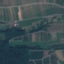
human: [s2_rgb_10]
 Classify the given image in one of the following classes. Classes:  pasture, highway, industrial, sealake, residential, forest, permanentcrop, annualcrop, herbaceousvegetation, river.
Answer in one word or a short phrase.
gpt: PermanentCrop